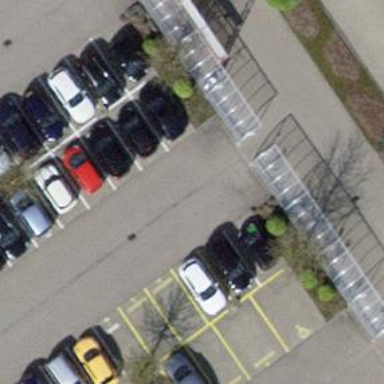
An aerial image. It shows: Parking aisle designated as service road.